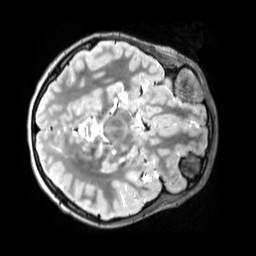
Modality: T2w
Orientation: axial
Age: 12
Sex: female
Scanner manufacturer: siemens
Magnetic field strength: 3 T
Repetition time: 3.2 s
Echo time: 0.408 s